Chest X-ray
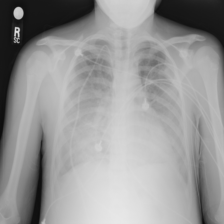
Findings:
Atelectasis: negative
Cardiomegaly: negative
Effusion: negative
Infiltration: negative
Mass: negative
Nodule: negative
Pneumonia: negative
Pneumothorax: negative
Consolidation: negative
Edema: negative
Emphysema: negative
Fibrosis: negative
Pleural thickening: negative
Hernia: negative